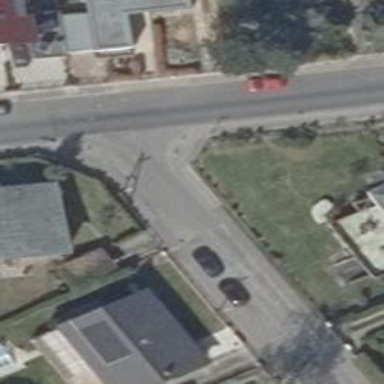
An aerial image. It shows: Unmarked road crossing.